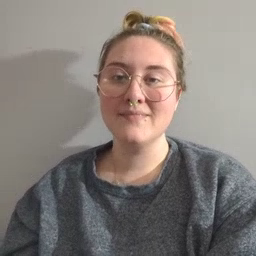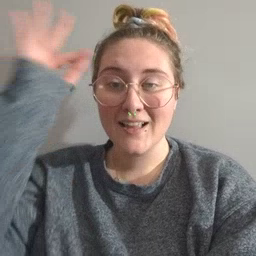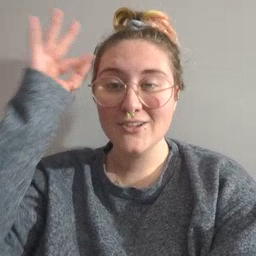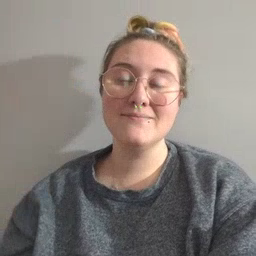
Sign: hair